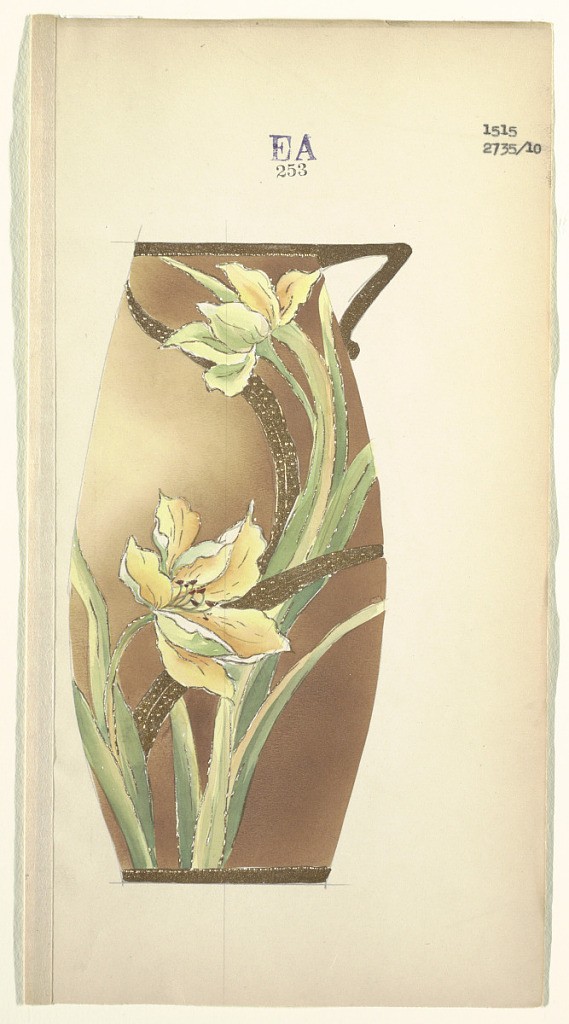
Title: Design for a Jug
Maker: Noritake, Japan and New York, New York, USA
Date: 1880–1910
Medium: Brush and watercolor, gold gouache, graphite on cream paper
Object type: Drawing
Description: Design for a jar in browns, with yellow flowers and green stalks that reach across body of jug; gold handle is pointed.